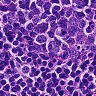
Metastatic tissue present: no